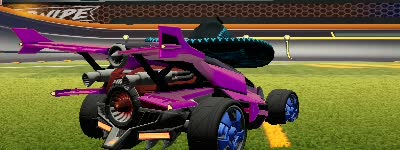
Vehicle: aftershock